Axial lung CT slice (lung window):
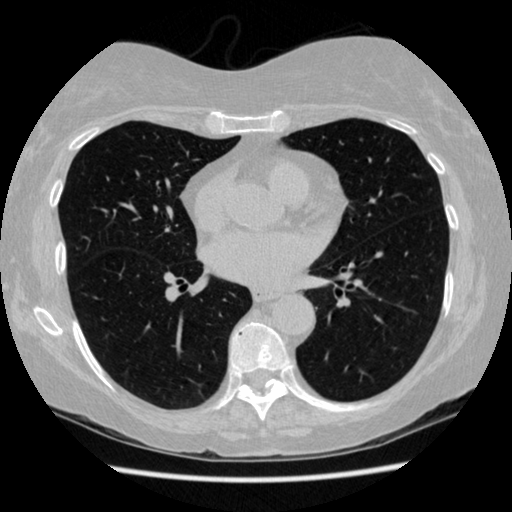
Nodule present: no